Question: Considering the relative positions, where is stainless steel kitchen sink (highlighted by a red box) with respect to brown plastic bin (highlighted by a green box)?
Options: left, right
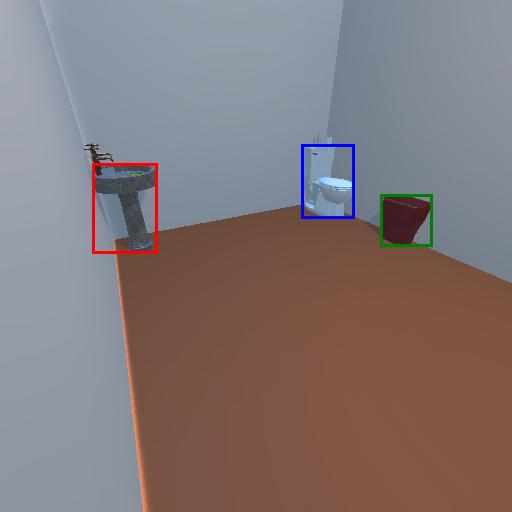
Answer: left